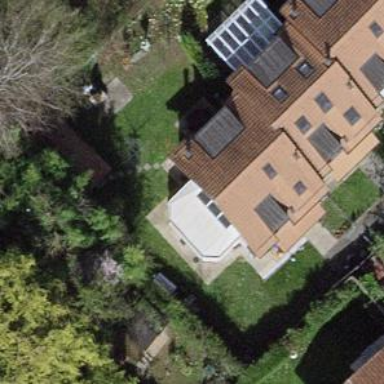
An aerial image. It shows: Garden enclosed by fence.